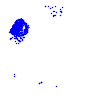
Particle: pion